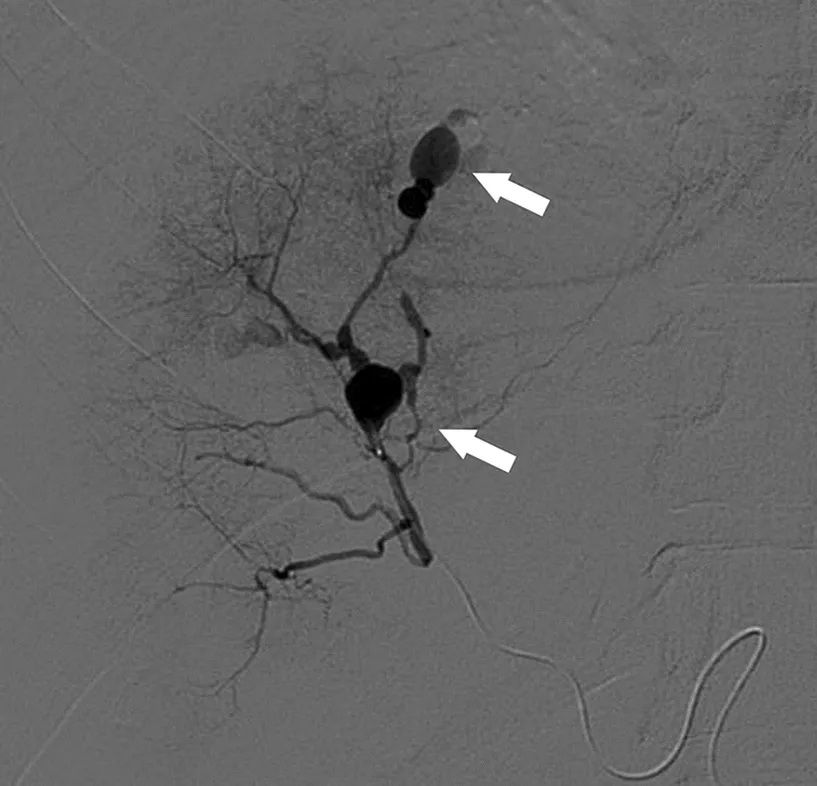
Celiac angiogram before embolization. B; Angiogram of S7 and S8, demonstrating huge aneurysms larger than 1 cm in size.
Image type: radiology (scintigraphy)